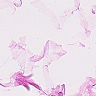
Metastatic tissue present: no